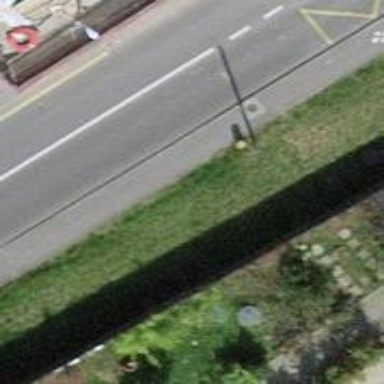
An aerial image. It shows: Asphalt sidewalk leading to platform for public transport.